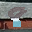
Label: 8